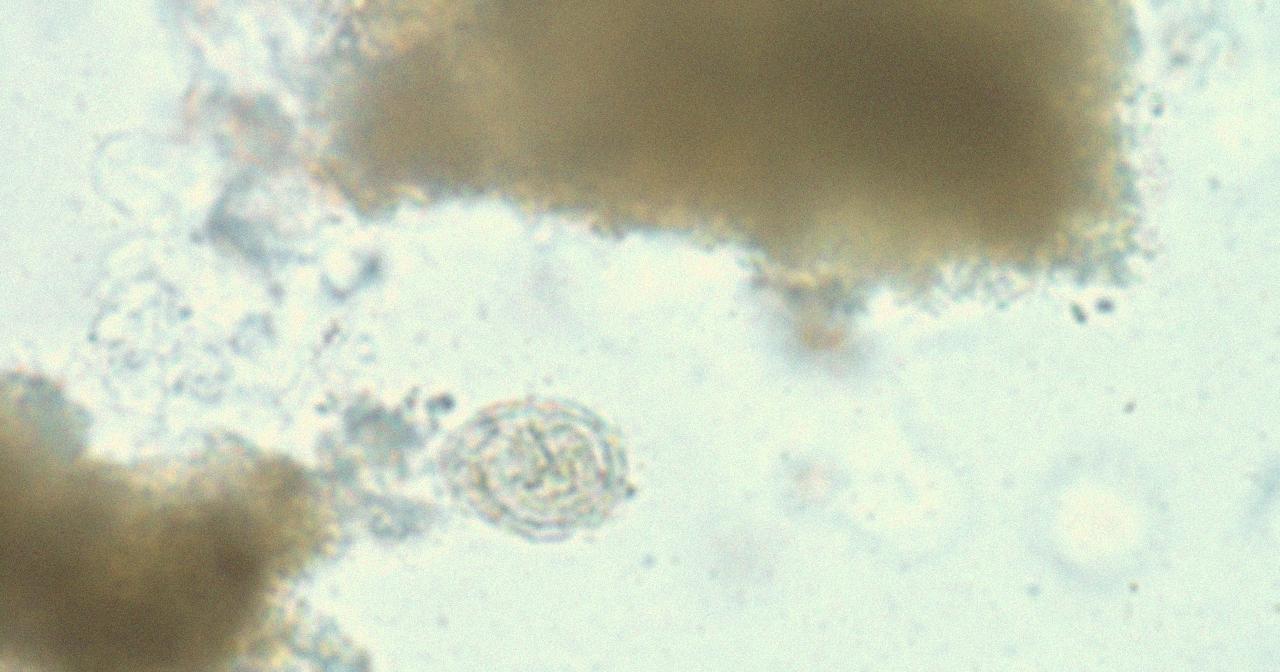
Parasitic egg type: Hymenolepis nana